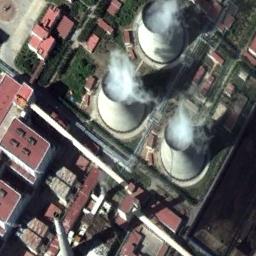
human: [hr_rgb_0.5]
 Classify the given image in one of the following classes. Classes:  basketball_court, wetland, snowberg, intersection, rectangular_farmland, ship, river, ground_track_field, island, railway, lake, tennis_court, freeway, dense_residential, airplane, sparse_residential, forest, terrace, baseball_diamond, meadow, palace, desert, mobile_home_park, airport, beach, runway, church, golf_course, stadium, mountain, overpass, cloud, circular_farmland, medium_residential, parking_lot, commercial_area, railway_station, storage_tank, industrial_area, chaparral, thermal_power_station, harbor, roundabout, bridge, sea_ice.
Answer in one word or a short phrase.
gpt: thermal_power_station